Question: I am having real trouble getting a layout to work within Flutter.
- 'ListView'- 'Container'- 'TabBar'- 'TabBarView''TabBarView''Column'-
Here is the schematic for the layout:

Here is a minimum example code (with exact widget definitions removed):
'''
return DefaultTabController(
length: 2,
child: ListView(
children: [
// TOP CONTAINER //
Container(height: 30),
// TAB BAR //
const TabBar(tabs: [
Tab(child: Text("Tab 1")),
Tab(child: Text("Tab 2")),
]),
// TAB BAR VIEWS //
SizedBox(
height: MediaQuery.of(context).size.height,
child: TabBarView(
children: [
Container(height: 5000),
Container(height: 5000),
],
),
)
],
),
);
'''
:
When the height of the window gets smaller, I get an overflow error at the bottom:
:
- 'Column''ListView''physics''ListView''NeverScrollablePhysics()'- 'NestedScrollView''Silvers'<URL>'The provided ScrollController is currently attached to more than one ScrollPosition.'- 'CustomScrollView'
- <URL>
I am very confused as to why it is not working as I feel this is a very simple thing. Essentially, it is the same layout used in the Instragram app (among others) when viewing your personal profile (see: <URL>.
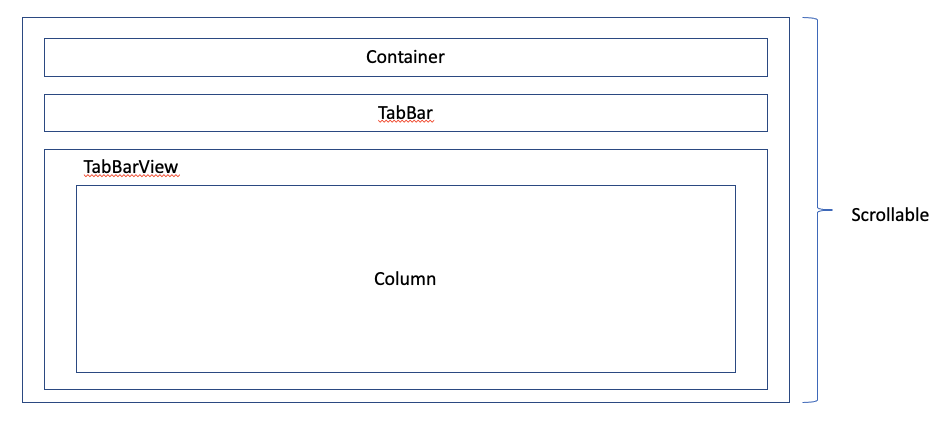
Answer: From the comments you can wrap your page in a 'singlechildscrollview', disable scroll physics for the listview as the parent is already scrollable.
'''
return SIngleChildScrollView(child: DefaultTabController(
length: 2,
child: ListView(
physics: NeverScrollableScrollPhysics(),
children: [
// TOP CONTAINER //
Container(height: 30),
// TAB BAR //
const TabBar(tabs: [
Tab(child: Text("Tab 1")),
Tab(child: Text("Tab 2")),
]),
// TAB BAR VIEWS //
SizedBox(
height: MediaQuery.of(context).size.height,
child: TabBarView(
children: [
Container(height: 5000),
Container(height: 5000),
],
),
)
],
),
));
'''
** Option2 **
you can use a 'customScrollView' or a 'nestedScrollView'
'''
DefaultTabController(
length: 2,
child:
CustomScrollView(
slivers: [
SlivertoboxAdapter(child: // TOP CONTAINER //
Container(height: 30),
SlivertoboxAdapter(child: // TAB BAR //
const TabBar(tabs: [
Tab(child: Text("Tab 1")),
Tab(child: Text("Tab 2")),
]),
//... Sliverfillremaining/slivettoboxadapter for your tabbarview
SlivertoboxAdapter(child:TabBarView(
children: [
Container(height: 5000),
Container(height: 5000),
],
),
'''